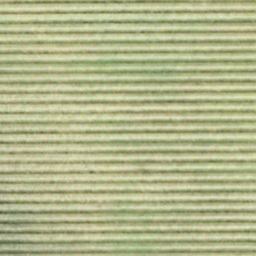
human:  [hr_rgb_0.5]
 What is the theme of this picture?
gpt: farmland

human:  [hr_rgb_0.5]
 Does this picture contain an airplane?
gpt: no

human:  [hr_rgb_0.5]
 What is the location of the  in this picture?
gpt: i cannot see it

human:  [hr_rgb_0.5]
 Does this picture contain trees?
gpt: no